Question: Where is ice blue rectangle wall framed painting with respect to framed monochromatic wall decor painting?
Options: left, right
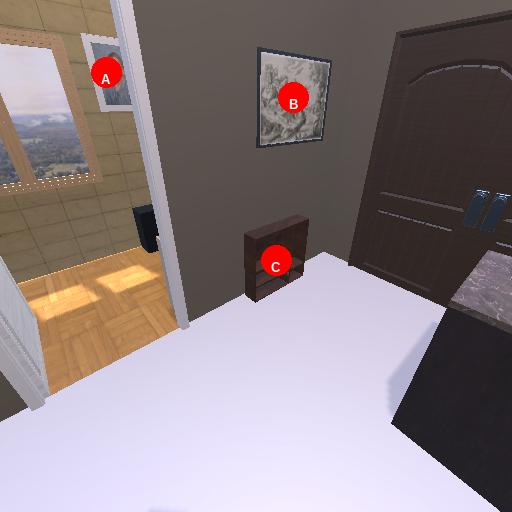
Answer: left